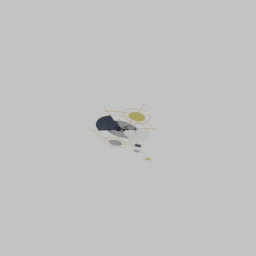
Label: decoration